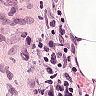
Metastatic tissue present: no